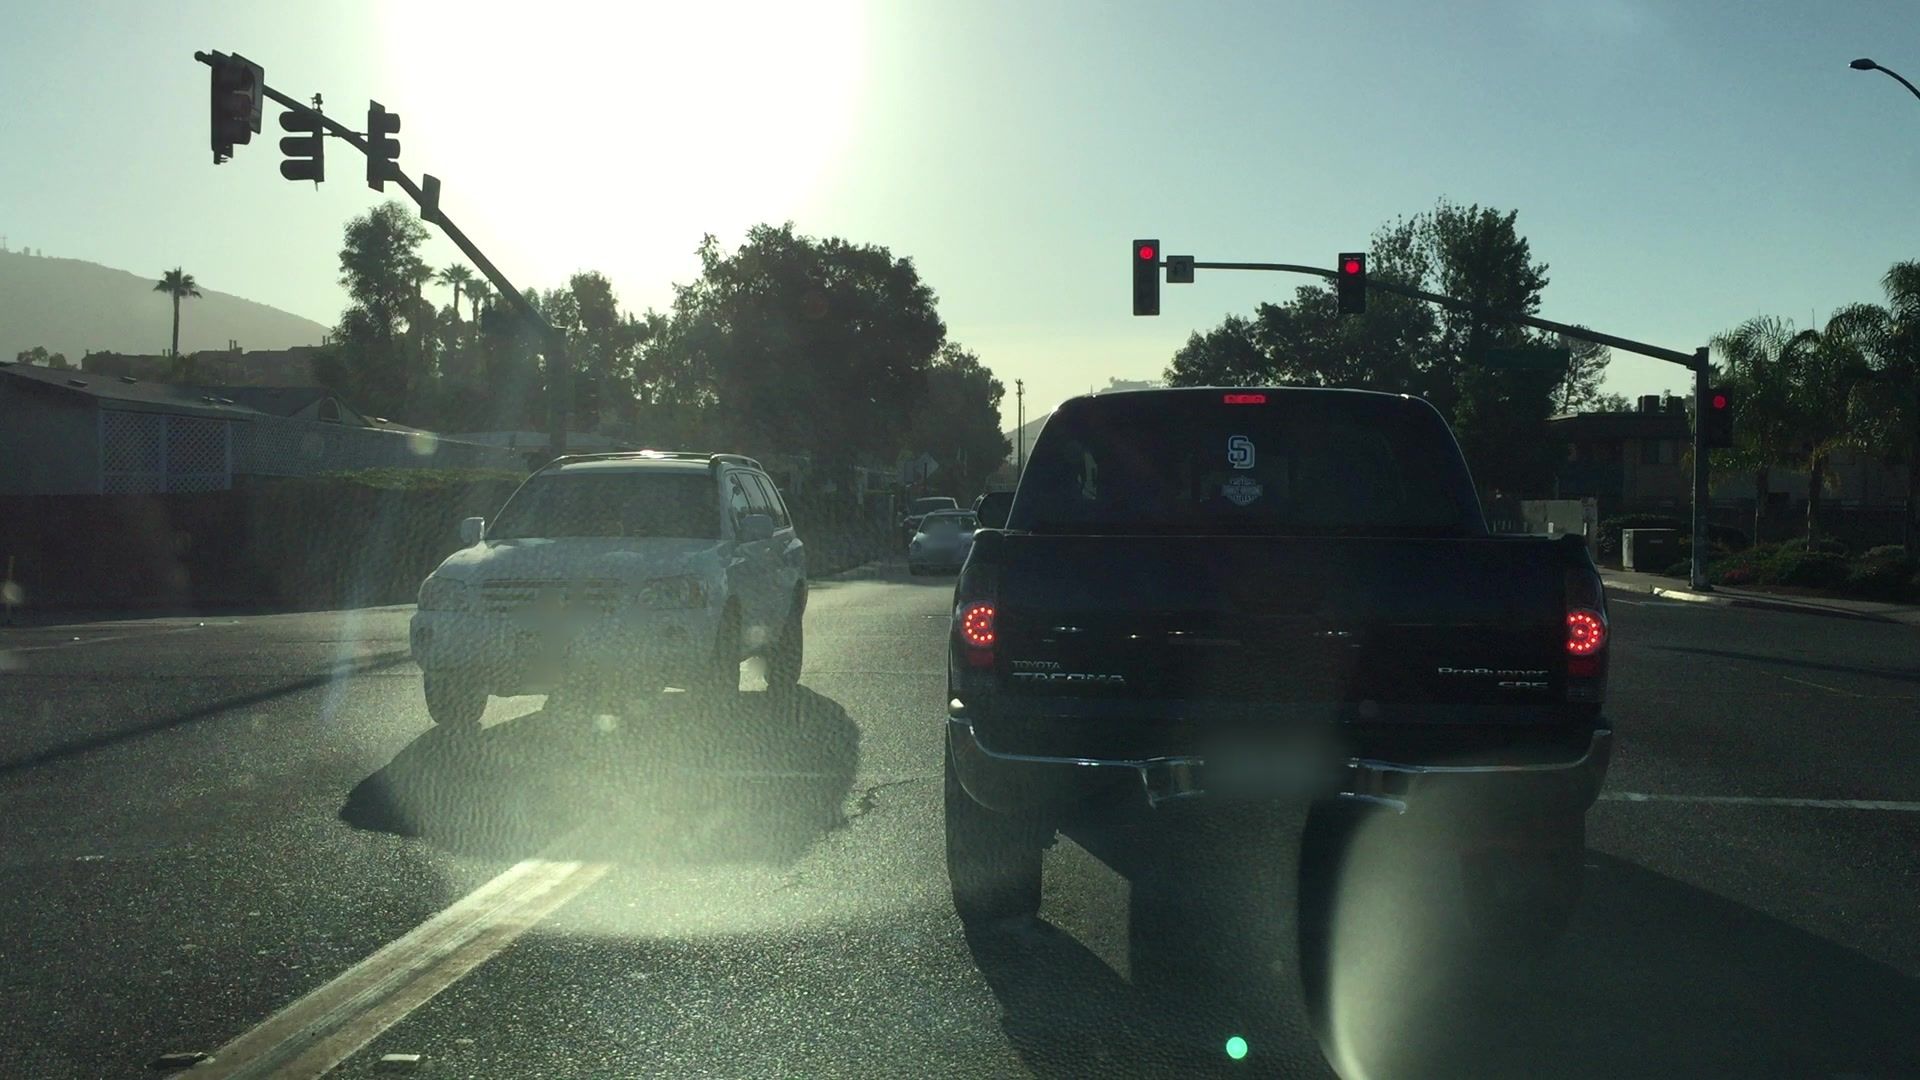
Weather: clear
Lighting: day
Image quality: good
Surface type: driving surface
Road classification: tertiary
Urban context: urban centre
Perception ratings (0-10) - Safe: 5.06, Lively: 5.19, Beautiful: 6.99, Boring: 2.94, Depressing: 5.78, Wealthy: 3.73